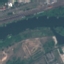
Label: River